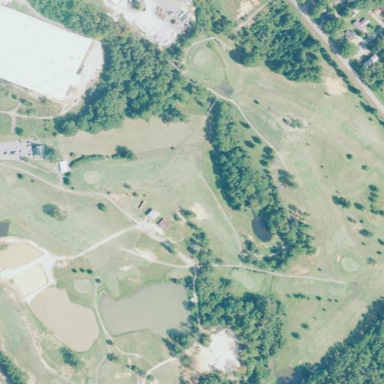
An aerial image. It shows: Golf course surrounded by greenery.